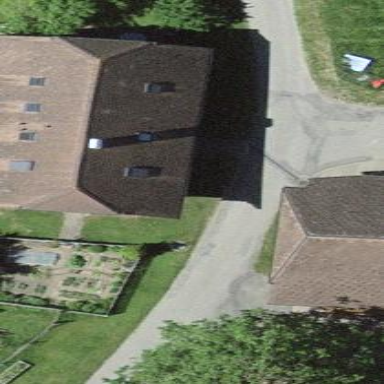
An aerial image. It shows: Residential building.